Question: I try to draw multiple triangles using OpenGL ES and iOS. I create vertices array with float values with following structure
> {x, y, z, r, g, b, a}
for each vertex. Final array for one triangle is:
> {x1, y1, z1, r1, g1, b1, a1, x2, y2, z2, r2, g2, b2, a2, x3, y3, z3,
r3, g3, b3, a3}
Here is my update method:
'''
-(void)update {
float aspect = fabsf(self.view.bounds.size.width / self.view.bounds.size.height);
GLKMatrix4 projectionMatrix = GLKMatrix4MakePerspective(GLKMathDegreesToRadians(65.0f), aspect, 1.0, 100.0);
self.effect.transform.projectionMatrix = projectionMatrix;
}
'''
and render:
'''
-(void)glkView:(GLKView *)view drawInRect:(CGRect)rect
{
[self drawShapes]; // here I fill vertices array
glClearColor(0.65f, 0.65f, 0.8f, 1.0f);
glClear(GL_COLOR_BUFFER_BIT | GL_DEPTH_BUFFER_BIT);
int numItems = 3 * trianglesCount;
glBindVertexArrayOES(vao);
[self.effect prepareToDraw];
glUseProgram(shaderProgram);
glBindBuffer(GL_ARRAY_BUFFER, vbo);
glBufferData(GL_ARRAY_BUFFER, sizeof(float) * itemSize, convertedVerts, GL_DYNAMIC_DRAW);
glVertexAttribPointer(vertexPositionAttribute, 3, GL_FLOAT, false, stride, 0);
glEnableVertexAttribArray(GLKVertexAttribPosition);
glVertexAttribPointer(vertexColorAttribute, 4, GL_FLOAT, false, stride, (GLvoid*)(3 * sizeof(float)));
glEnableVertexAttribArray(GLKVertexAttribColor);
glDrawArrays(GL_TRIANGLES, 0, numItems);
}
'''
Context setup. Here I bind my vertex array and generate vertex buffer:
'''
-(void)setupContext
{
self.context = [[EAGLContext alloc] initWithAPI:kEAGLRenderingAPIOpenGLES2];
if(!self.context) {
NSLog(@"Failed to create OpenGL ES Context");
}
GLKView *view = (GLKView *)self.view;
view.context = self.context;
view.drawableDepthFormat = GLKViewDrawableDepthFormat24;
[EAGLContext setCurrentContext:self.context];
self.effect = [[GLKBaseEffect alloc] init];
glEnable(GL_DEPTH_TEST);
glDisable(GL_BLEND);
glBlendFunc(GL_SRC_ALPHA, GL_ONE_MINUS_SRC_ALPHA);
glGenVertexArraysOES(1, &vao);
glBindVertexArrayOES(vao);
glGenBuffers(1, &vbo);
}
'''
Fragment and vertex shaders are pretty simple:
'''
//fragment
varying lowp vec4 vColor;
void main(void) {
gl_FragColor = vColor;
}
//vertex
attribute vec3 aVertexPosition;
attribute vec4 aVertexColor;
varying lowp vec4 vColor;
void main(void) {
gl_Position = vec4(aVertexPosition, 1.0);
vColor = aVertexColor;
}
'''
Result. Triangles aren't shown:

Where is mistake? I guess problem is with projection matrix. Here is github <URL> to Xcode project.
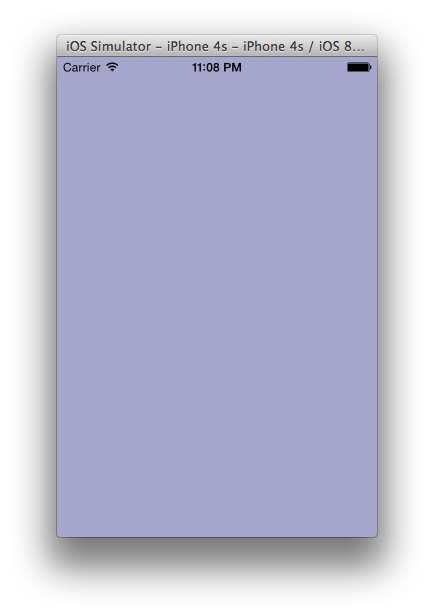
Answer: Downloaded your code and tried it out. I see the purplish screen and no triangles, so I'm guessing that's the problem. I see two things that could be the problem:
1) You'll need to pass glBufferData the total number of bytes you're sending it, like this: 'glBufferData(GL_ARRAY_BUFFER, sizeof(float) * itemSize * numItems, convertedVerts, GL_DYNAMIC_DRAW);'. Any data related to how to chunk the data stays glVertexAttribPointer.
2) That doesn't seem to be the only thing since I still can't get triangles to show up. I've never used GLKit before (I just have a little experience with OpenGL on the desktop platform). That being said, if I replace GLKVertexAttributePosition and GLKVertexAttribColor with 0 and 1 respectively. And apply the glBufferData fix from 1 I see artifacts flashing on the simulator screen when I move the mouse. So there's gotta be something fishy with those enum values and glVertexAttribPointer.
### Edit - clarification for 2:
After changing the glBufferData line as described in 1. I also modified the glEnableVertexAttribArray lines so the looked like this:
'''
glVertexAttribPointer(vertexPositionAttribute, 3, GL_FLOAT, false, stride, 0);
glEnableVertexAttribArray(0);
glVertexAttribPointer(vertexColorAttribute, 4, GL_FLOAT, false, stride, (GLvoid*)(3 * sizeof(float)));
glEnableVertexAttribArray(1);
'''
After both of those changes I can see red triangles flickering on the screen. A step closer, since I couldn't see anything before. But I haven't been able to figure it out any further than that :(